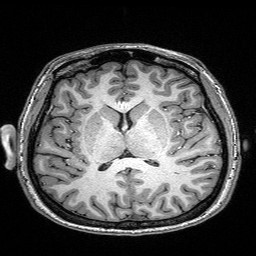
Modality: T1w
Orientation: coronal